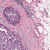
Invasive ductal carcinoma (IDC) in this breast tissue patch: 0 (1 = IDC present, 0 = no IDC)